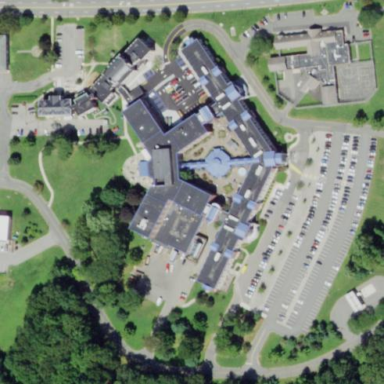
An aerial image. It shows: Hospital.